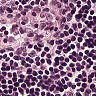
Metastatic tissue present: no